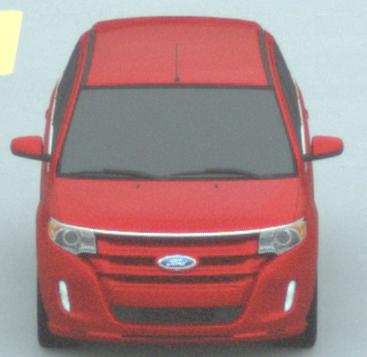
Make: Ford
Model: Edge
Detailed model: Gen. 1 Facelift
Model produced from: 2010
Model produced until: 2015
Doors: 5
Color: red
Road condition: dry road
Daytime: sunrise or sunset
Contrast: low contrast